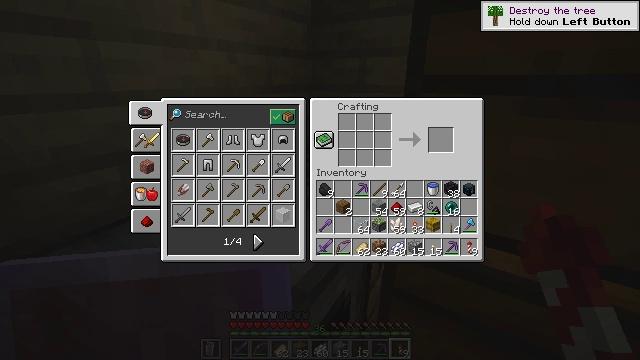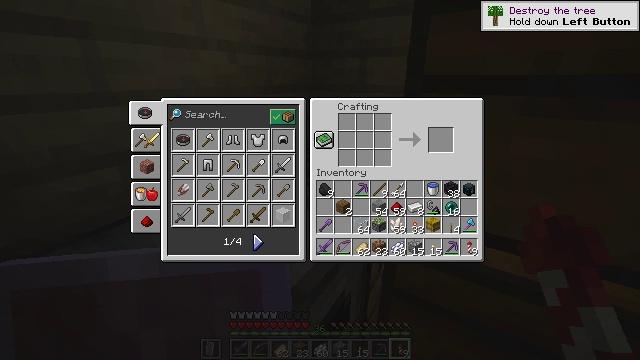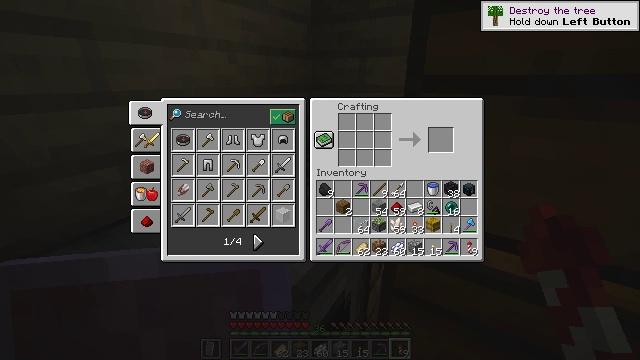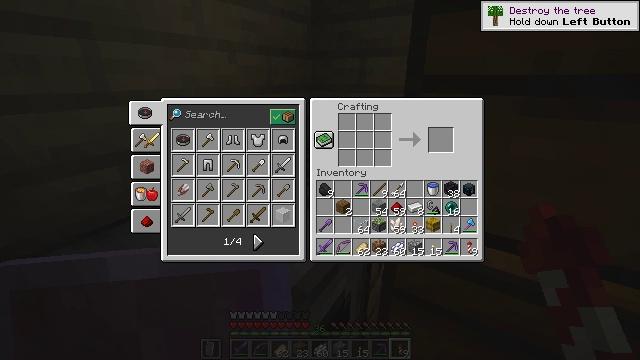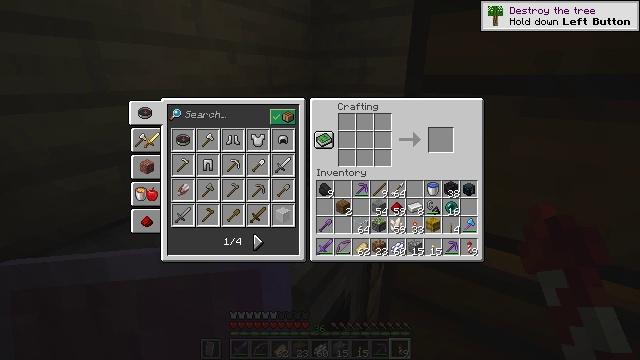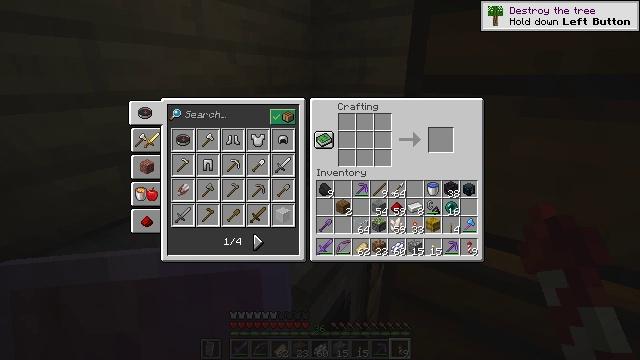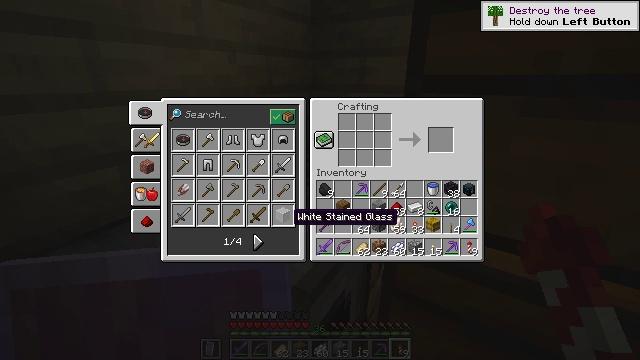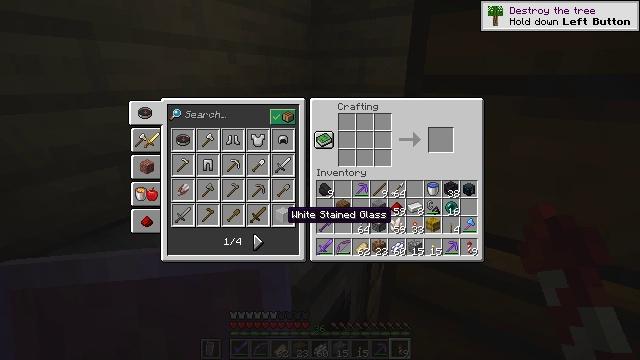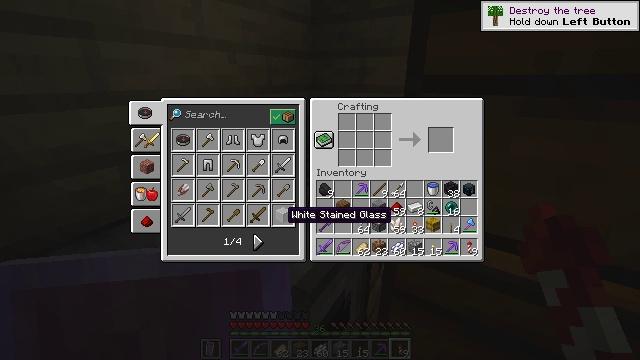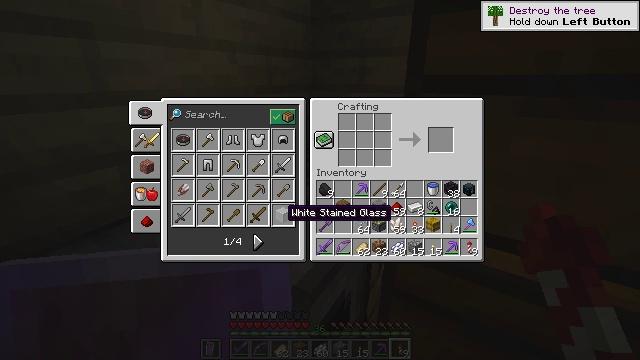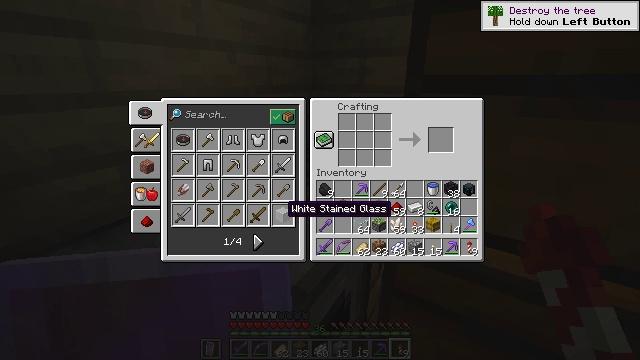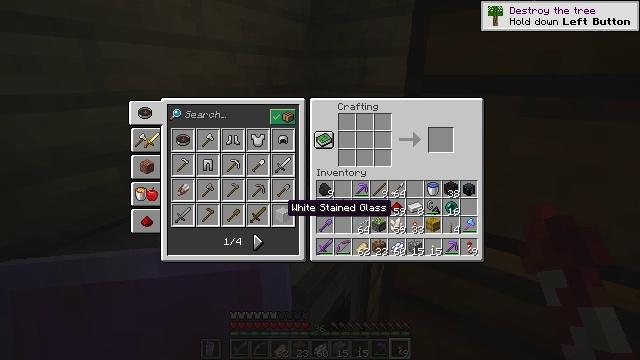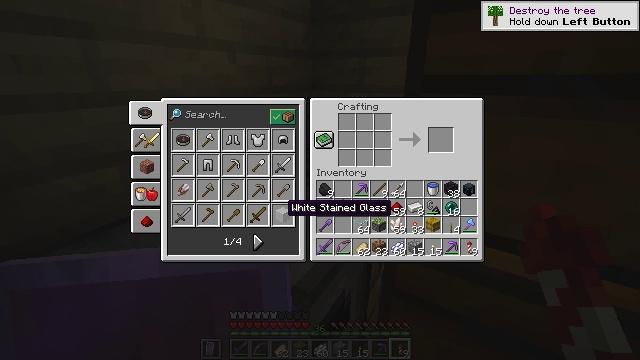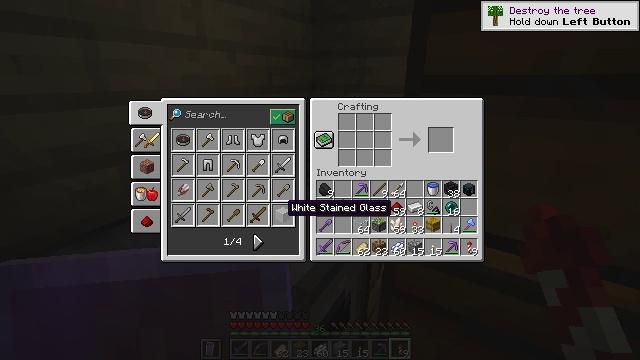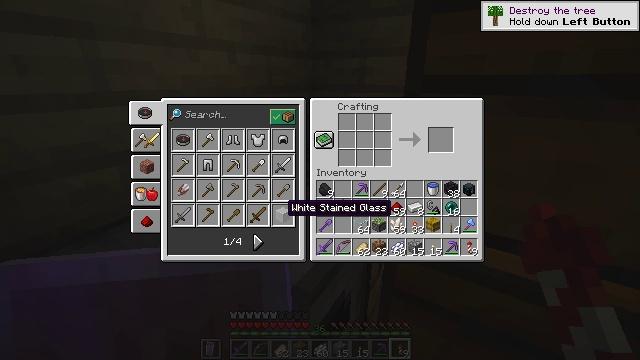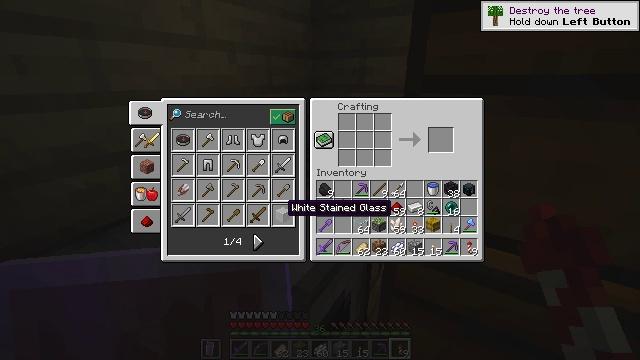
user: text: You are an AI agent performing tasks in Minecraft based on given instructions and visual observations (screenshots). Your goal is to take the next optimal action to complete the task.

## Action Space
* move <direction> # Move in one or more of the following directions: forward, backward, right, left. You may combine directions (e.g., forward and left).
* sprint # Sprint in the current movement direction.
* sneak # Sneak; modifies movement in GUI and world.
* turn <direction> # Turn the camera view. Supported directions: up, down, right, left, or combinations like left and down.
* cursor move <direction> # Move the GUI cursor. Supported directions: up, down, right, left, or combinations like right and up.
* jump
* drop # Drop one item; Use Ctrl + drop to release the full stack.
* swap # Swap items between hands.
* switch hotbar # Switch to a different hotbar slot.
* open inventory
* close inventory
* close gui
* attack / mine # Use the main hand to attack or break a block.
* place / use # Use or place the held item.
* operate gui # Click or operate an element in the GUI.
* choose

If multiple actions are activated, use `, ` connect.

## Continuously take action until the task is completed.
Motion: motion action
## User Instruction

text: Combine glass with white dye to get white stained glass.
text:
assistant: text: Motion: turn right
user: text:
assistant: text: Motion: sneak, turn right
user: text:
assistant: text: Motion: sneak
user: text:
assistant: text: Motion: sneak
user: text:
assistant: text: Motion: sneak
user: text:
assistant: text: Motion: sneak, turn left
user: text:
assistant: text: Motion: sneak
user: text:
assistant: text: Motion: sneak
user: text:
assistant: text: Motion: sneak
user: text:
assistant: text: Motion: sneak
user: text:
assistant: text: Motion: sneak
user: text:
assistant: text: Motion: sneak
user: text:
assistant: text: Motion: sneak
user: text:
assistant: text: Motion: sneak, attack / mine
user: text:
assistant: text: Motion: sneak, attack / mine
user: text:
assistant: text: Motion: sneak, attack / mine
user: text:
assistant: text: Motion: sneak, attack / mine
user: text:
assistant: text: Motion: sneak, attack / mine
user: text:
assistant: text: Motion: sneak, attack / mine
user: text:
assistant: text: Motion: sneak, attack / mine
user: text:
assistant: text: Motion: sneak, attack / mine
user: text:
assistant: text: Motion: sneak, attack / mine
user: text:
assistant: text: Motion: sneak, attack / mine
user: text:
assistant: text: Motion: sneak, attack / mine
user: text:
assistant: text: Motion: sneak, attack / mine
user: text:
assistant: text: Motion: sneak, attack / mine
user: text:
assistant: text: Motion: sneak, attack / mine
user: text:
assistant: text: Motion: sneak, turn right, attack / mine
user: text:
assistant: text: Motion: sneak, turn right and up
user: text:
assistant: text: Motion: sneak, turn right and up